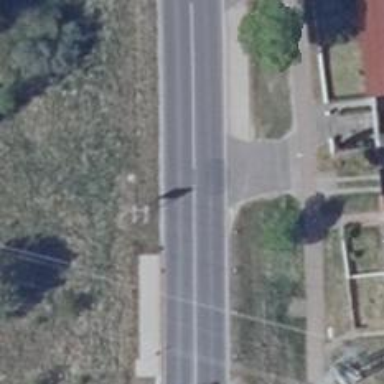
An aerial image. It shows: Primary road with asphalt surface.